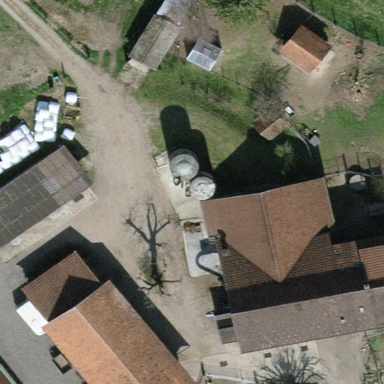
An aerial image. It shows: Farmyard area.